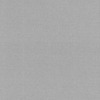
Label: dusty